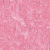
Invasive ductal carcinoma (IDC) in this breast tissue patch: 0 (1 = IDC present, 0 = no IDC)